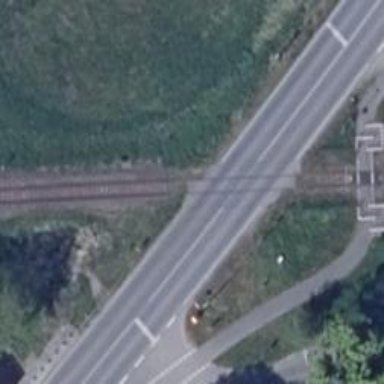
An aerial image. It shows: Level crossing along the railway.